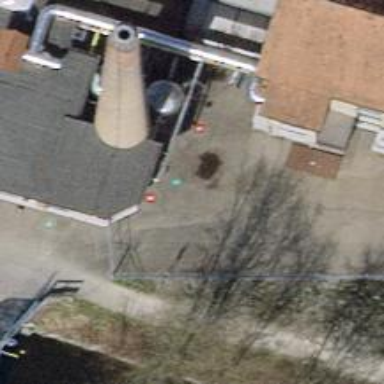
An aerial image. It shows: Chimney that is man-made.